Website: lowes
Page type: customer-info-address
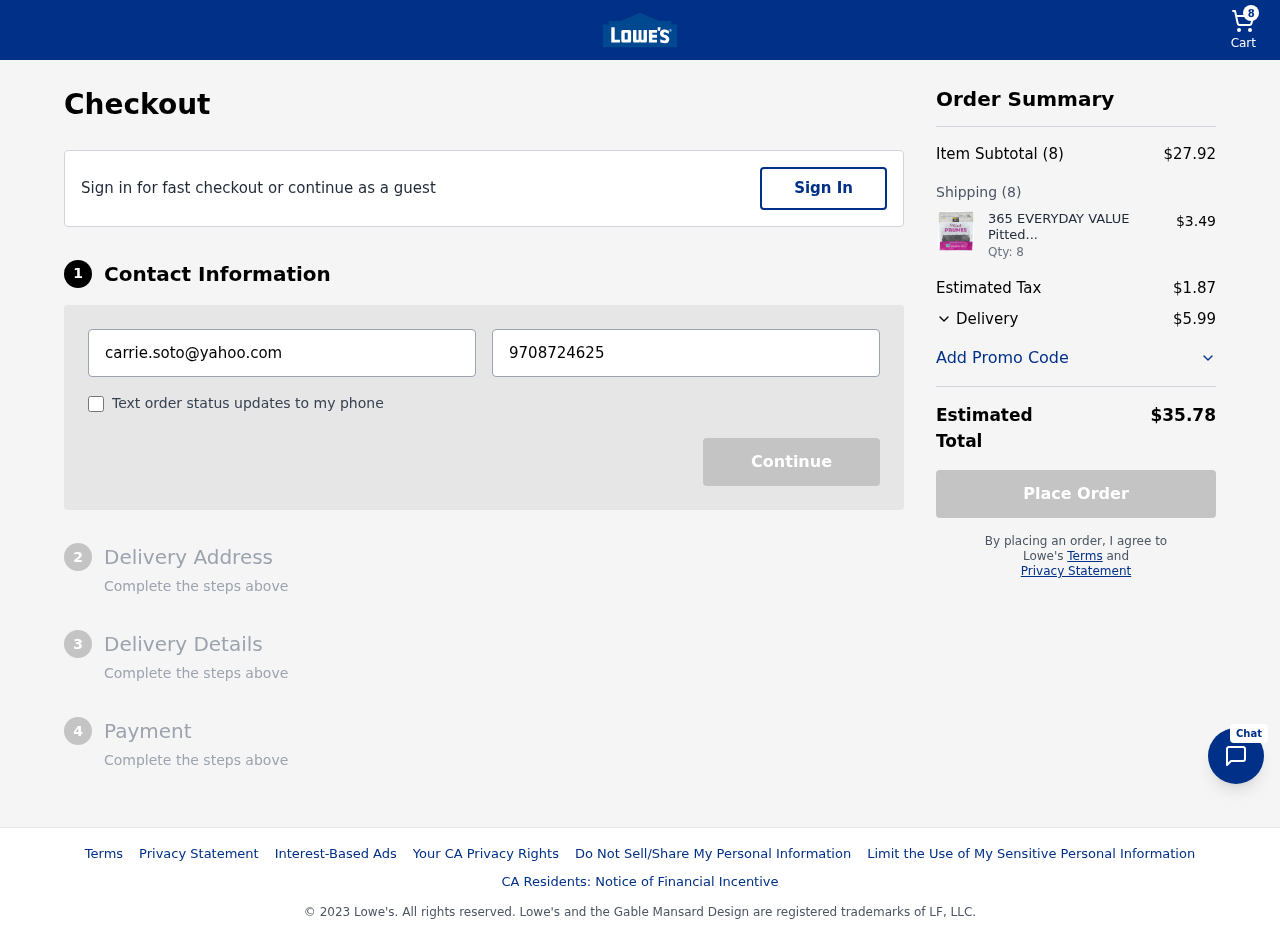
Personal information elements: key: PII_EMAIL
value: carrie.soto@yahoo.com
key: PII_PHONE
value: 9708724625
Product elements: key: PRODUCT1_NAME
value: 365 EVERYDAY VALUE Pitted Prunes, 8 OZ
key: PRODUCT1_PRICE
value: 3.49
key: PRODUCT1_QUANTITY
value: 8
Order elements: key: ORDER_NUM_ITEMS
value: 8
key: ORDER_SUBTOTAL
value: $27.92
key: ORDER_NUM_ITEMS2
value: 8
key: ORDER_TAX
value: $1.87
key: ORDER_SHIPPING_COST
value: $5.99
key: ORDER_TOTAL
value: $35.78